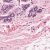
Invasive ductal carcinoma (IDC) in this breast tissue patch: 0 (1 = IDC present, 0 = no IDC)